Question: I'm trying to format my gt table with conditions and am at a bit of a standstill. Most of the examples I'm finding are formatting based off of column headers.
Here's the code for an example table with the first column named "row" w/ values 1-6. How would i get the gt table to add a color ONLY to values > 3.0 across row 1? This is my first question, apologies if I messed something up!

'''
library(tidyverse)
library(gt)
iris %>%
group_by(Species) %>%
slice_max(Sepal.Length, n=5) %>%
group_by(Species) %>%
mutate(row=row_number()) %>%
pivot_longer(-c(Species, row)) %>%
mutate(Species = str_to_title(Species),
name = gsub("\.", " ", name)) %>%
pivot_wider(names_from=c(Species, name), values_from=value)%>%
gt() %>%
tab_spanner_delim(
delim="_"
)
'''
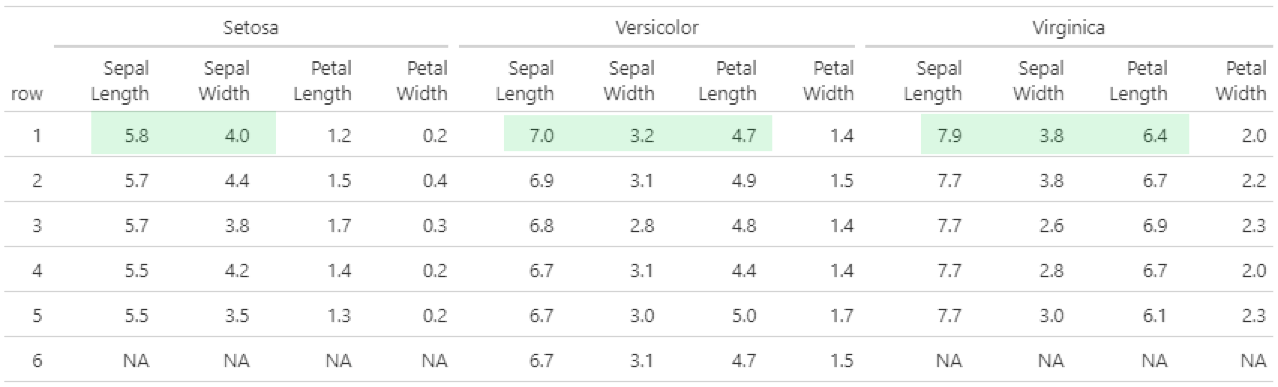
Answer: We could add 'tab_style' with 'cell_fill' and specify the 'locations' with 'columns' and 'rows'
'''
library(dplyr)
library(tidyr)
library(gt)
library(stringr)
iris %>%
group_by(Species) %>%
slice_max(Sepal.Length, n=5) %>%
group_by(Species) %>%
mutate(row=row_number()) %>%
pivot_longer(-c(Species, row)) %>%
mutate(Species = str_to_title(Species),
name = gsub("\.", " ", name)) %>%
pivot_wider(names_from=c(Species, name), values_from=value)%>%
gt() %>%
tab_spanner_delim(
delim="_"
) %>%
tab_style(
style = list(
cell_fill(color = "lightgreen")
),
locations = cells_body(
columns = c('Setosa_Sepal Length', 'Setosa_Sepal Width',
'Versicolor_Sepal Length', 'Versicolor_Sepal Width', 'Versicolor_Petal Length',
'Virginica_Sepal Length','Virginica_Sepal Width', 'Virginica_Petal Length'),
rows = 1
)
)
'''
-ouptut
<URL>
---
### Update
Based on the comments, if we need to make use of a condition for each column, then we could use a 'for' loop to loop over the column names and add the condition layer and update the original 'gt' object ('tbl1')
'''
tbl1 <- iris %>%
group_by(Species) %>%
slice_max(Sepal.Length, n=5) %>%
group_by(Species) %>%
mutate(row=row_number()) %>%
pivot_longer(-c(Species, row)) %>%
mutate(Species = str_to_title(Species),
name = gsub("\.", " ", name)) %>%
pivot_wider(names_from=c(Species, name), values_from=value)%>%
gt() %>%
tab_spanner_delim(
delim="_"
)
nm1 <- names(tbl1$'_data')[-1]
for(i in seq_along(nm1)) {
tbl1 <- tbl1 %>%
tab_style(
style = list(
cell_fill(color = "lightgreen")
),
locations = cells_body(
columns = nm1[i],
rows = seq_along(tbl1$'_data'[[nm1[i]]]) == 1 &
tbl1$'_data'[[nm1[i]]] > 3
)
)
}
'''
-output
<URL>